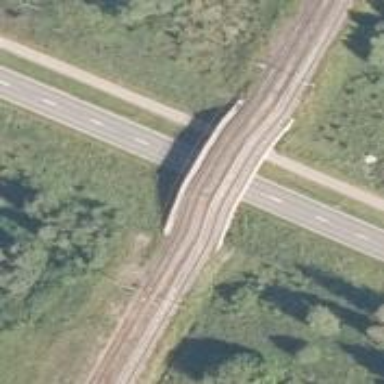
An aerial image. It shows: Electrified rail siding with contact line.